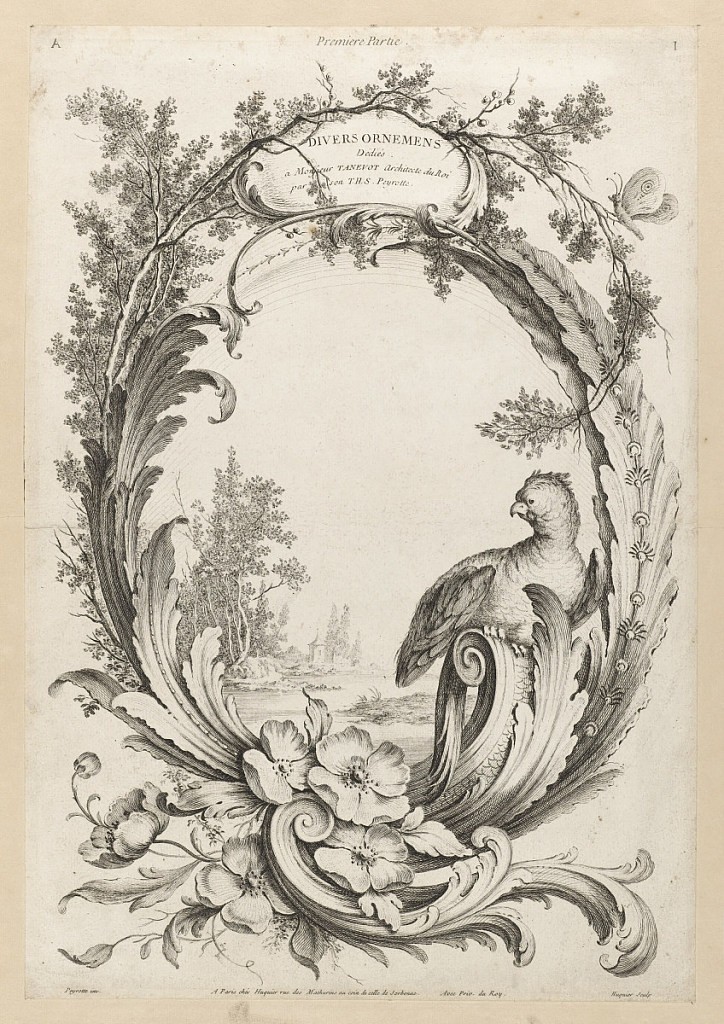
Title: Title Page
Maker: Alexis Peyrotte, French, 1699–1769
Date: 1749–61
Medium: Etching and engraving on laid paper
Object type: Print
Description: Title page for the first part of a series of twelve plates of designs for rococo ornament by Peyrotte. An oval frame made up of rocaille and foliate motifs, acanthus leaves, flowers, branches, and scrolls, with a bird perched within to the right, a landscape in the background with a built structure and trees. The title is lettered centrally within a cartouche in the upper center of the frame. The plate is trimmed and pasted onto the album page. It is signed and numbered.